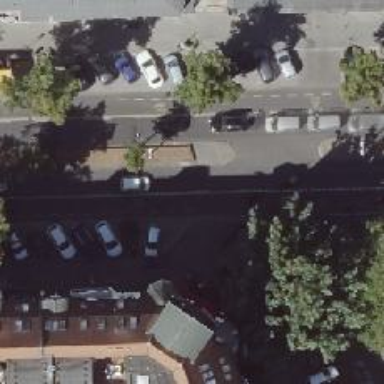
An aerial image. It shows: Secondary road with asphalt surface. Street side parking is available on the right.